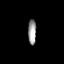
Tissue: prostate
Cell type: T cells
Senescence score: 0.8016
Nuclear area (px): 199
Mean DAPI intensity: 156.176